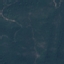
Label: Forest